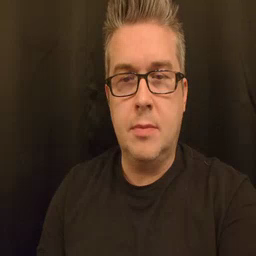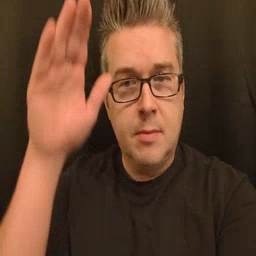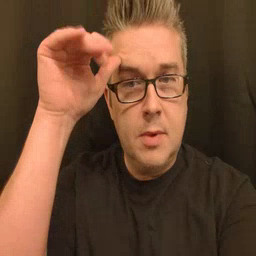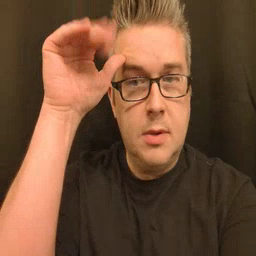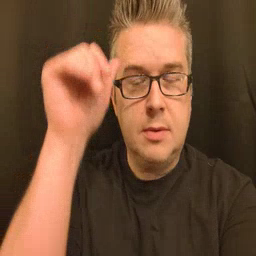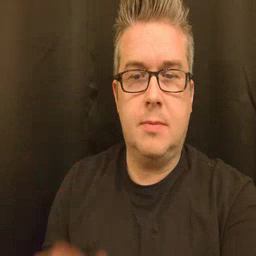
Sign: donkey